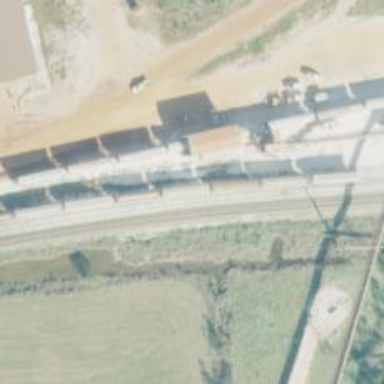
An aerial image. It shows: Railway siding with rails.